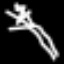
Label: palm tree